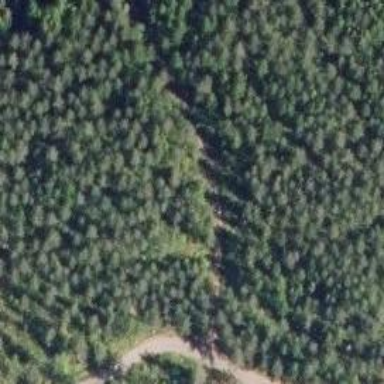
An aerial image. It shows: Path with excellent trail visibility.